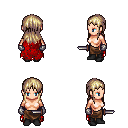
a pixel art fantasy rpg character, female body template, human, light skin, red tattered cape, robe skirt, white blonde unkempt hairstyle, metal gloves, black shoes, dagger, four views (front, back, left, right), 2x2 character sprite sheet, small pixel art, hard edges, no anti-aliasing